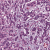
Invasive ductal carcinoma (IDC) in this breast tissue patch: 1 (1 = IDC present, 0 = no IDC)